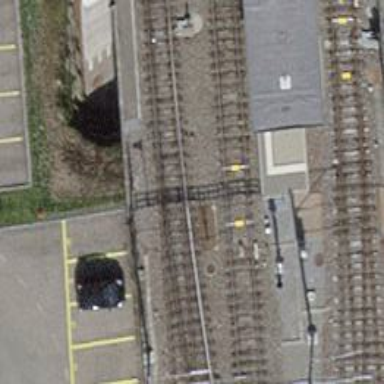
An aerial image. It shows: Railway siding with one electrified track and contact line for powering the train.